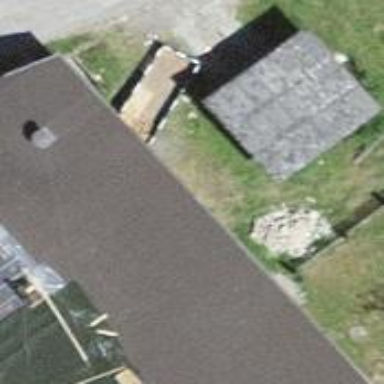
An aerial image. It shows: Shed building.